Brain MRI, t1w sequence, axial 2D slice.
Patient: age 43, sex F, weight 78 kg, height 1.78 m
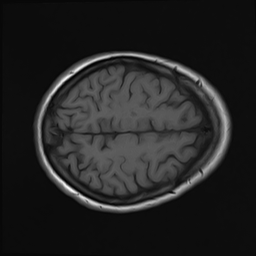